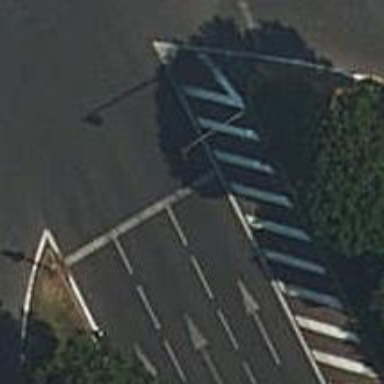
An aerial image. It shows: Road with traffic signals.